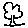
Label: tree